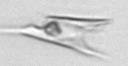
Label: Chrysochromulina_lanceolata